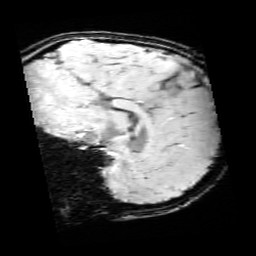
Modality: SWI
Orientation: sagittal
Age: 12
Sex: female
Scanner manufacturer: siemens
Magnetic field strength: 3 T
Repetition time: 0.027 s
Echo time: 0.02 s